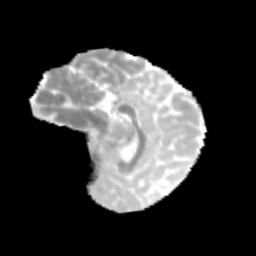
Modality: MD
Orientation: sagittal
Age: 12
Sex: female
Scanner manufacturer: siemens
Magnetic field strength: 3 T
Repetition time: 3.8 s
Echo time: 0.07 s